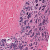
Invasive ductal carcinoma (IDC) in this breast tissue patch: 0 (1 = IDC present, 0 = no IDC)